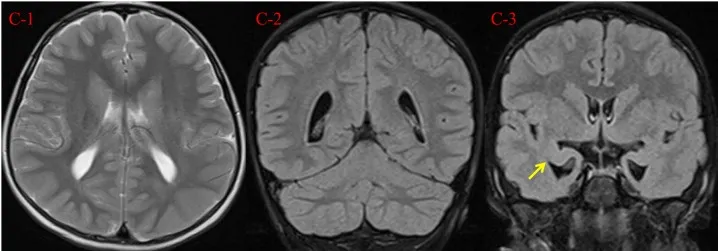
Brain MRI findings at 7 years and 2 months. 1,. . 2) Axial T2 weighted image and coronal T2 FLAIR demonstrate mild enlargement of the lateral ventricles. (C-3) Coronal T2 FLAIR demonstrates reduced volume of the bilateral hippocampus (arrow), with peculiar temporal horn dilatation.
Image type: radiology (mri)